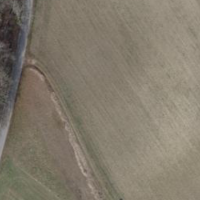
EUNIS habitat code: 52
Species observed at this site:
Ranunculus bulbosus
Centaurea scabiosa
Salvia pratensis
Corylus avellana
Anthyllis vulneraria